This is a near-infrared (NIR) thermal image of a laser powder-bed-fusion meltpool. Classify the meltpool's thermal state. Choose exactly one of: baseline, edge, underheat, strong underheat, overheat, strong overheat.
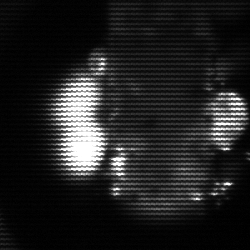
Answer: strong underheat